Question: I am working on a project that requires me to implement with an them. I would like to extend the size of the image view to fill up the gap in between the scroll view. I went through the sample code, but it doesn't seem to mention anywhere in the size of the image view. I've enclosed the code below after the Image describing my problem.

'''
public class Gallery2DemoActivity extends Activity {
private Gallery gallery,gallery1;
private ImageView imgView;
private Integer[] Imgid = {
R.drawable.a_1, R.drawable.a_2, R.drawable.a_3, R.drawable.a_4, R.drawable.a_5, R.drawable.a_6, R.drawable.a_7
};
@Override
public void onCreate(Bundle savedInstanceState) {
super.onCreate(savedInstanceState);
setContentView(R.layout.main);
gallery = (Gallery) findViewById(R.id.examplegallery);
gallery.setAdapter(new AddImgAdp(this));
gallery1 = (Gallery)findViewById(R.id.examplegallery1);
gallery1.setAdapter(new AddImgAdp(this));
imgView = (ImageView)findViewById(R.id.ImageView01);
imgView.setImageResource(Imgid[0]);
gallery.setOnItemClickListener(new OnItemClickListener() {
public void onItemClick(AdapterView parent, View v, int position, long id) {
imgView.setImageResource(Imgid[position]);
}
});
}
public class AddImgAdp extends BaseAdapter {
int GalItemBg;
private Context cont;
public AddImgAdp(Context c) {
cont = c;
TypedArray typArray = obtainStyledAttributes(R.styleable.GalleryTheme);
GalItemBg = typArray.getResourceId(R.styleable.GalleryTheme_android_galleryItemBackground, 0);
typArray.recycle();
}
public int getCount() {
return Imgid.length;
}
public Object getItem(int position) {
return position;
}
public long getItemId(int position) {
return position;
}
public View getView(int position, View convertView, ViewGroup parent) {
ImageView imgView = new ImageView(cont);
imgView.setImageResource(Imgid[position]);
imgView.setLayoutParams(new Gallery.LayoutParams(110, 100));
imgView.setScaleType(ImageView.ScaleType.FIT_XY);
imgView.setBackgroundResource(GalItemBg);
return imgView;
}
}
'''
This is my XML main file.
'''
<?xml version="1.0" encoding="utf-8"?>
<LinearLayout xmlns:android="http://schemas.android.com/apk/res/android"
android:id="@+id/LinearLayout01"
android:layout_width="fill_parent"
android:layout_height="fill_parent"
android:orientation="vertical" >
<Gallery
xmlns:android="http://schemas.android.com/apk/res/android"
android:id="@+id/examplegallery"
android:layout_width="fill_parent"
android:layout_height="wrap_content" />
<ImageView
android:id="@+id/ImageView01"
android:layout_width="fill_parent"
android:layout_height="fill_parent"
android:layout_weight="1"/>
<Gallery
xmlns:android="http://schemas.android.com/apk/res/android"
android:id="@+id/examplegallery1"
android:layout_width="fill_parent"
android:layout_height="wrap_content" />
</LinearLayout>
'''
Below is my Attributes file:
'''
<?xml version="1.0" encoding="utf-8"?>
<resources>
<declare-styleable name="GalleryTheme">
<attr name="android:galleryItemBackground" />
</declare-styleable>
</resources>
'''
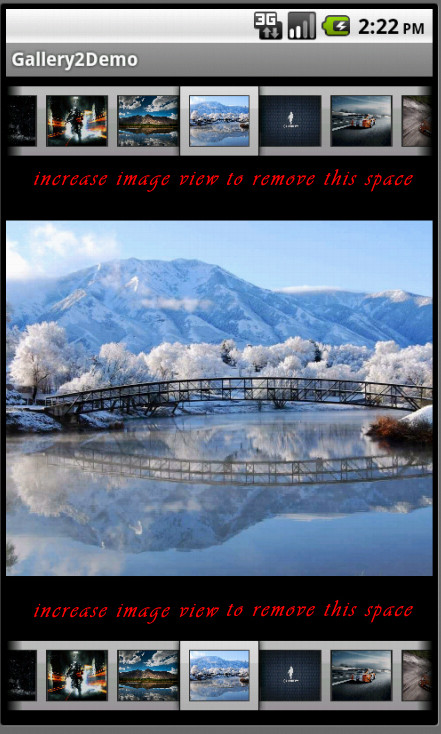
Answer: Vinner,
The issue here is really two issues:
1. The size of the ImageView is based on the parent, which means that it shares its width and height.
2. The Image is resized to match the most limiting dimension (width).
The easiest way to handle this is to set the ScaleType of the ImageView. There are a number of Scaling Types, but the one you probably want is . In code, this is done by 'view_name.setScaleType(ImageView.ScaleType.CENTER_CROP)'. You may also do this in XML for your ImageView with the attribute 'android:scaleType="centerCrop"'. Mind you, this will resize your Image and maintain your aspect ratio, but it will cut off the sides.
Just add the above attribute to your ImageView in your XML, (probably under your layout_weight), and it should do what you want.
Hope this helps,
FuzzicalLogic